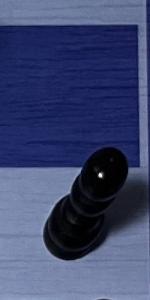
Label: Pawn_Black